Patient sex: M
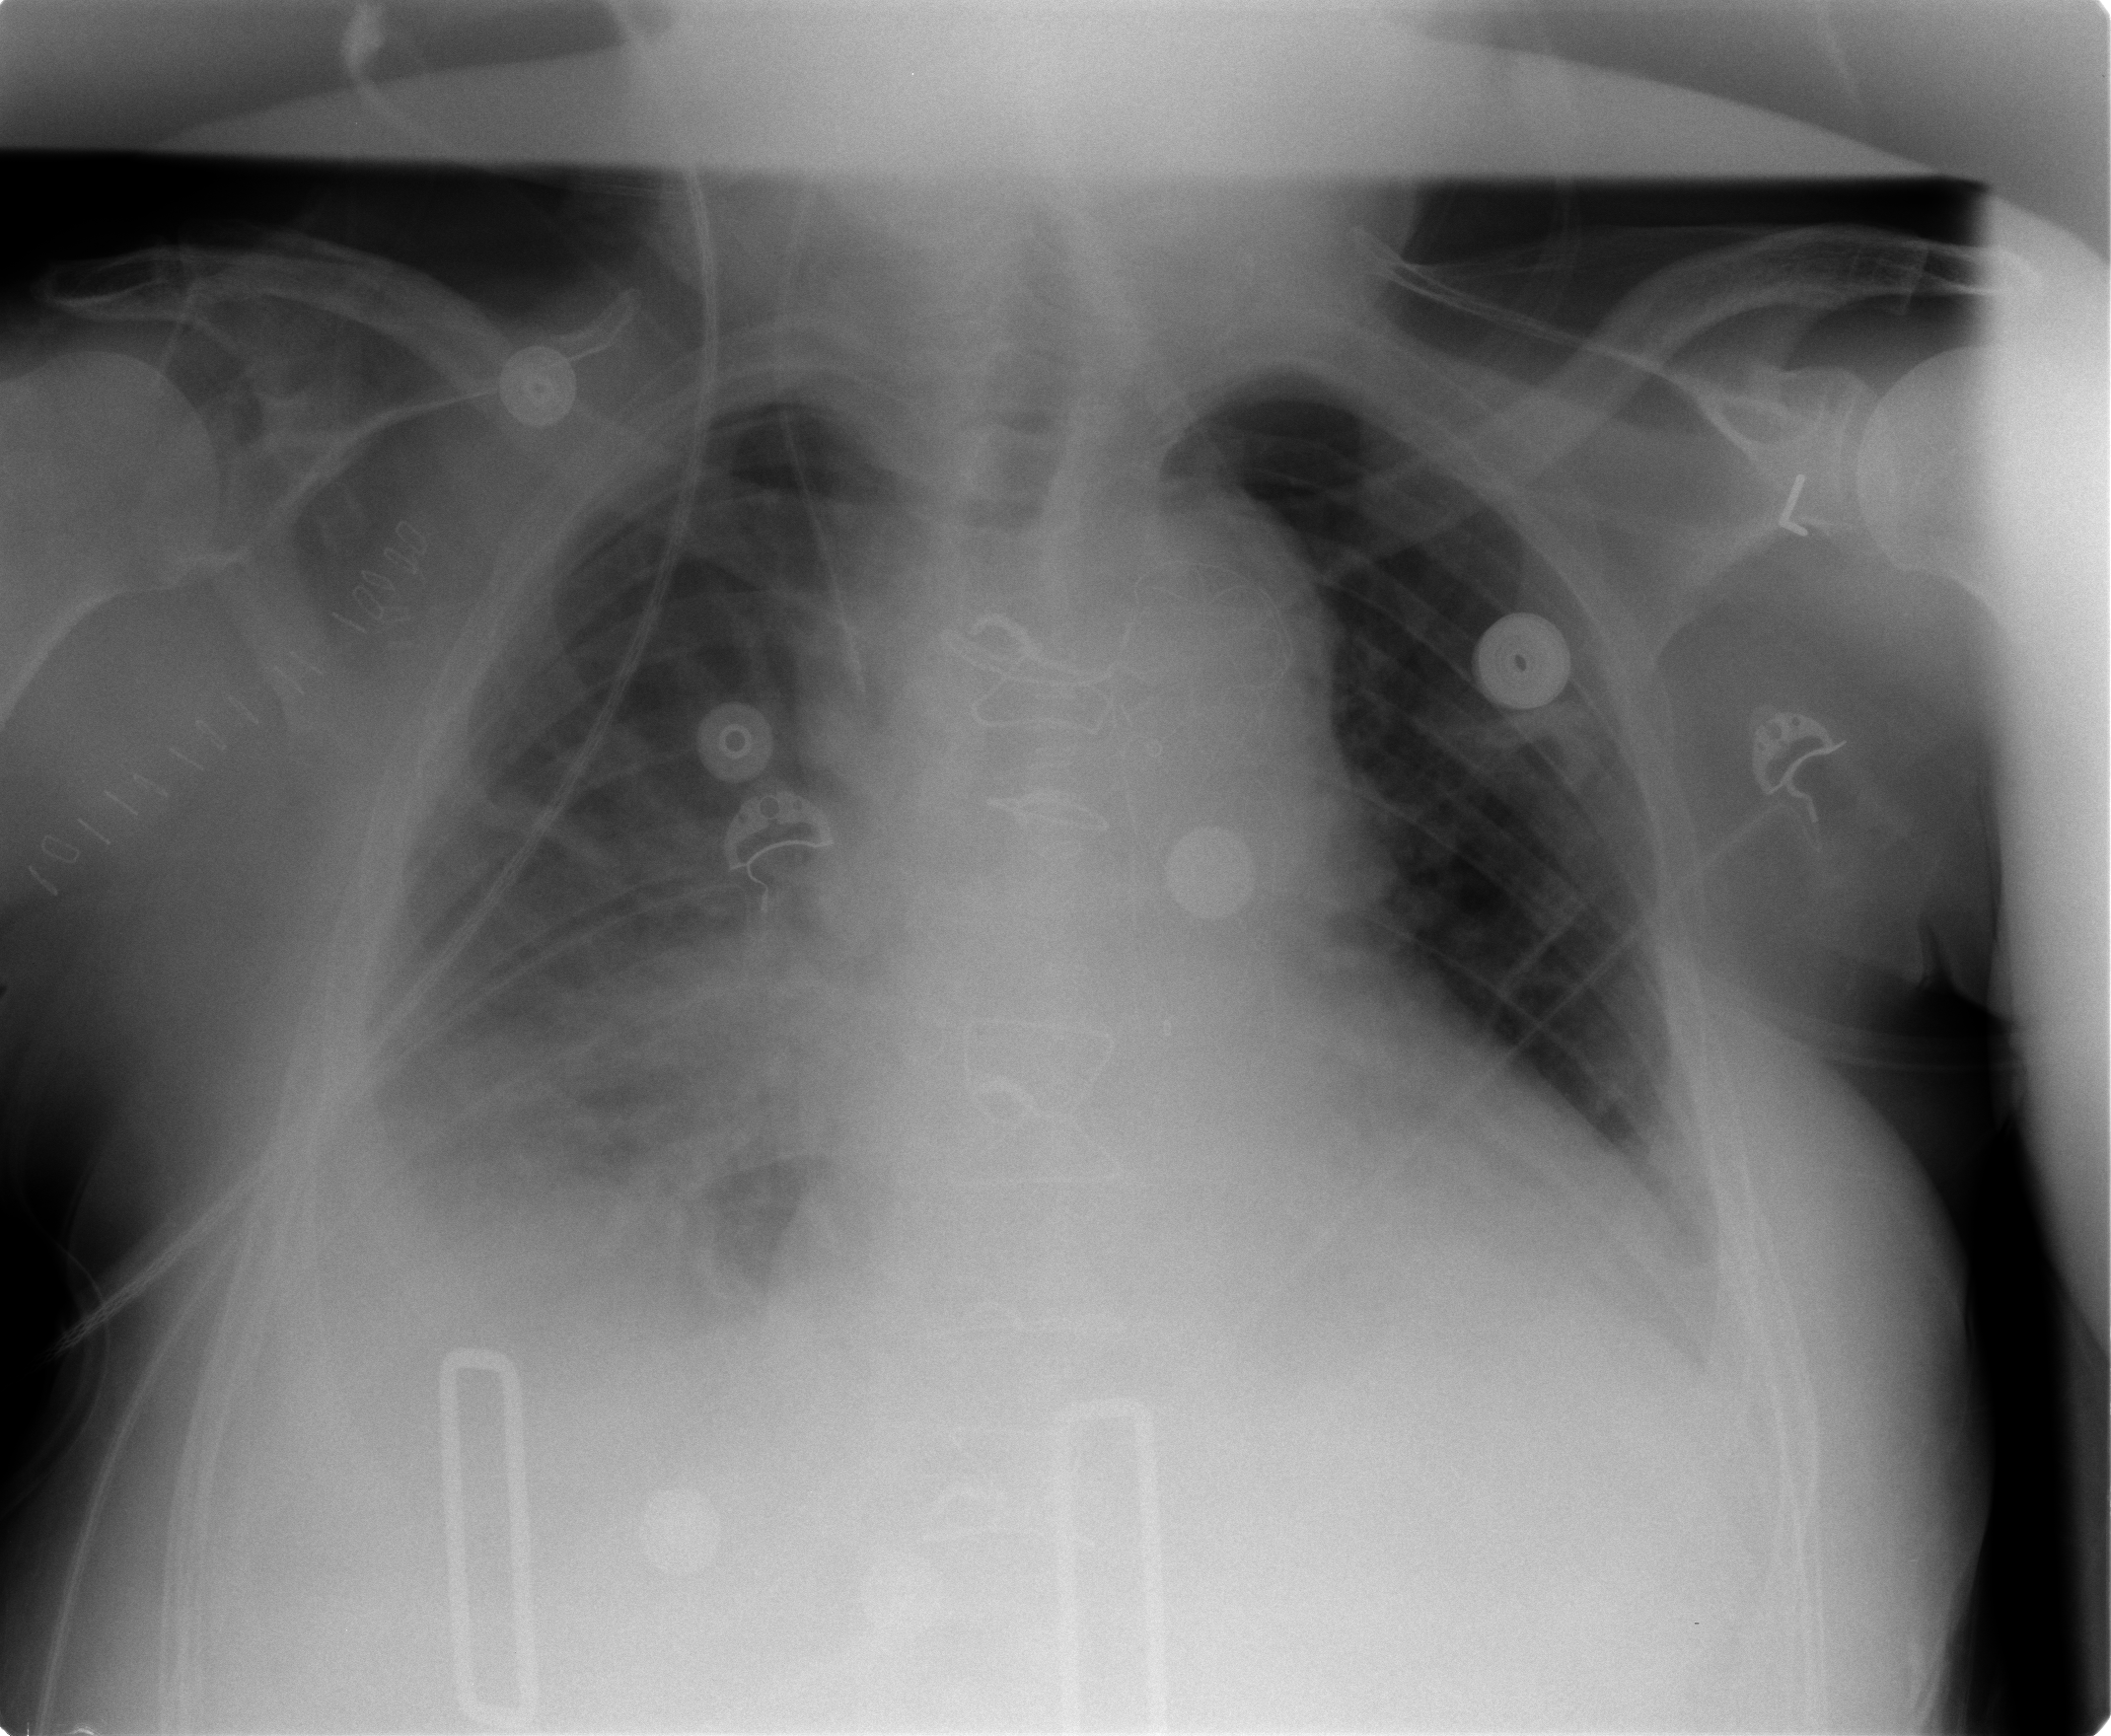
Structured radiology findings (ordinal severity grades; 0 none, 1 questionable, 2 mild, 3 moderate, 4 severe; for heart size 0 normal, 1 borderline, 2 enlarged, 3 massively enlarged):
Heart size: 2
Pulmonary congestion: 2
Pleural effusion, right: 3
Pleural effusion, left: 0
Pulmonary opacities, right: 2
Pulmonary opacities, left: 0
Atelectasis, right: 2
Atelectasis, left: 2